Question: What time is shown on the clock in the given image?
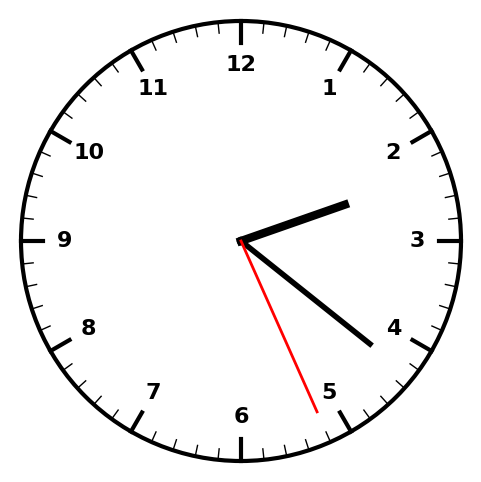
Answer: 02:21:26